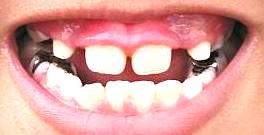
Condition: hypodontia